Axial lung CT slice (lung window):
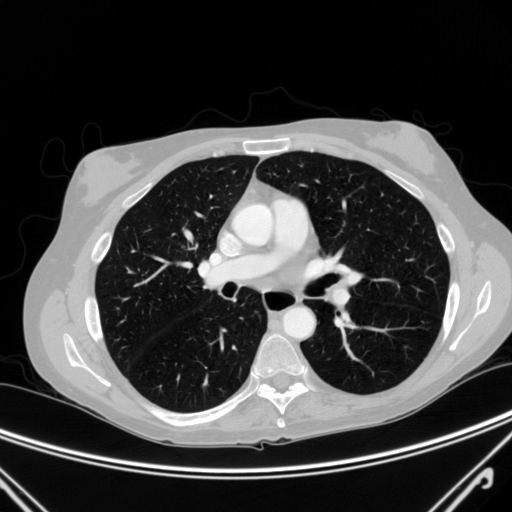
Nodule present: no